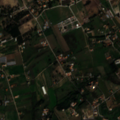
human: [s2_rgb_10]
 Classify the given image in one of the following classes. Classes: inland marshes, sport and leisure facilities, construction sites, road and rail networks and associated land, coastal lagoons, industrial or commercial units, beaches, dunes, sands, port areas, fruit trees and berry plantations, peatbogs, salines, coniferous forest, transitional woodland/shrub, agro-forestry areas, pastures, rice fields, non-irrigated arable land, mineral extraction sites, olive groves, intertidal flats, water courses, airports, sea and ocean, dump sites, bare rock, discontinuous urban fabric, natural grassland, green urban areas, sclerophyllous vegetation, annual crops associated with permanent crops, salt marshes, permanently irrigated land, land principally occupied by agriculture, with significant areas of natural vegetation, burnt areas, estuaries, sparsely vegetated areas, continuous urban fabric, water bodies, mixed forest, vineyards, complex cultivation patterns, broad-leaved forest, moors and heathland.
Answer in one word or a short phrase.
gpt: discontinuous urban fabric, complex cultivation patterns, transitional woodland/shrub